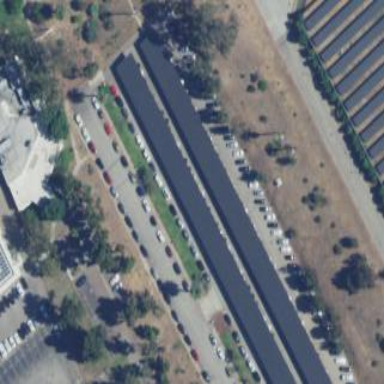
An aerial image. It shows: Solar photovoltaic panel on the roof of building used as solar power generator.